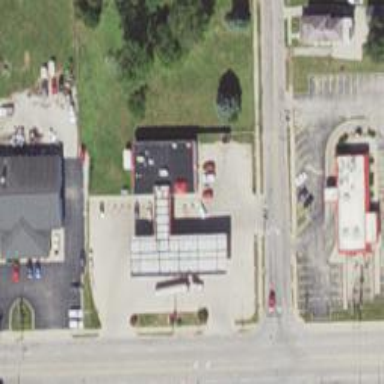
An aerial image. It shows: Convenience shop.